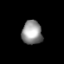
Tissue: lung
Cell type: Epithelial cells
Senescence score: 0.173
Nuclear area (px): 473
Mean DAPI intensity: 147.548